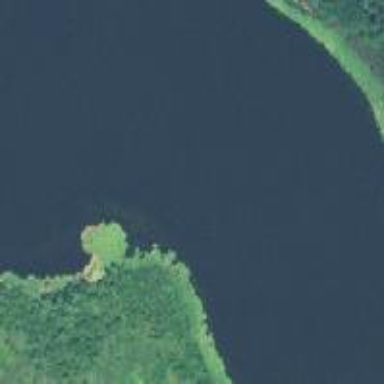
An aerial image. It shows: Serene lake surrounded by nature.